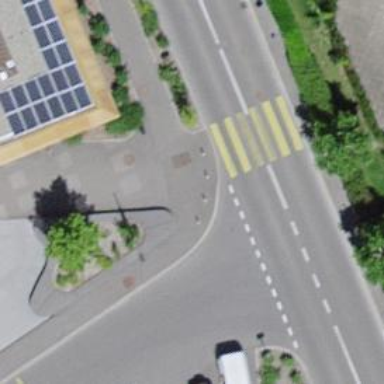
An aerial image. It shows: Zebra crossing with clear markings.